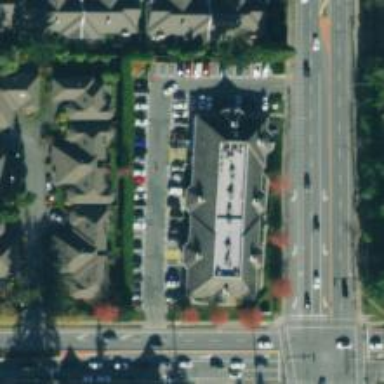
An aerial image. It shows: Fitness centre on leisure land.